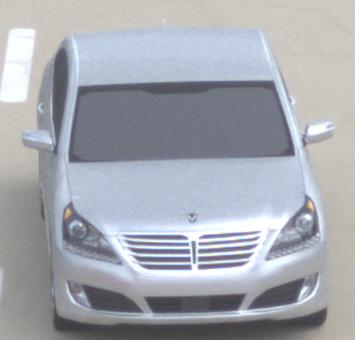
Make: Hyundai
Model: Equus
Detailed model: Gen. 2 VI
Model produced from: 2009
Model produced until: 2016
Doors: 4
Color: white
Road condition: dry road
Daytime: morning or afternoon
Contrast: low contrast